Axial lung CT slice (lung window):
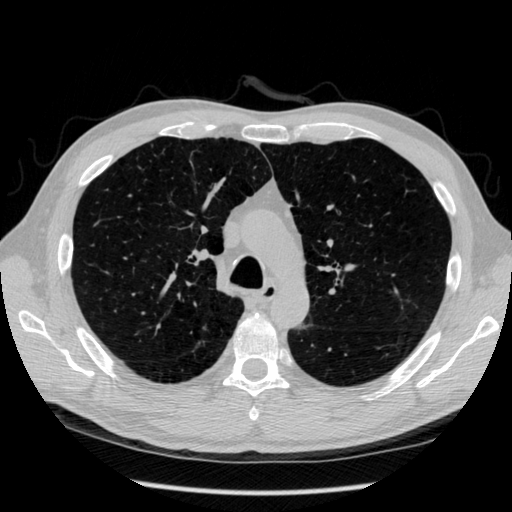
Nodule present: no